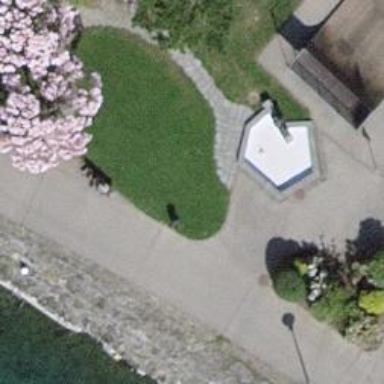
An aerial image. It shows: Beautiful fountain.